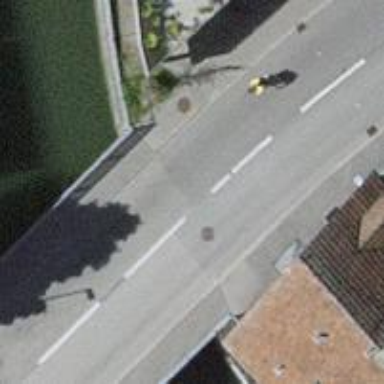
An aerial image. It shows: Residential road with asphalt surface. There is bridge over this road with sidewalks on both sides.